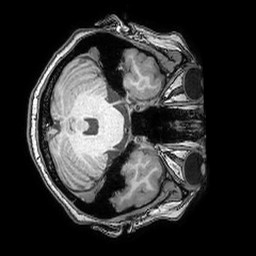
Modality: T1w
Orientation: axial
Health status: ill
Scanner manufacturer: philips
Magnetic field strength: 3 T
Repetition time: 0.007 s
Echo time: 0.0035 s